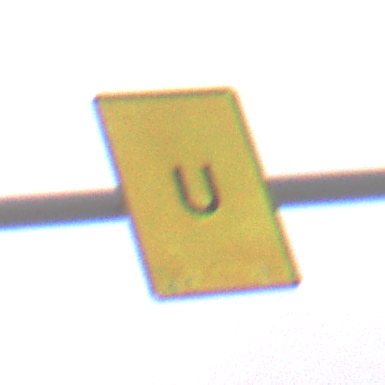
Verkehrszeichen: AnkuendigungOderFortsetzungUmleitungOhnePfeilsymbol
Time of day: SunriseSunset
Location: Outdoor (Beach)
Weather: Overcast
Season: NotSpecified
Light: Natural